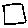
Label: square